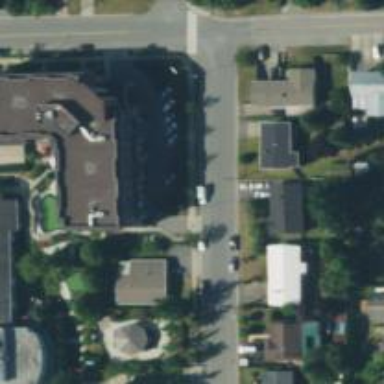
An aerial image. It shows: Residential building.